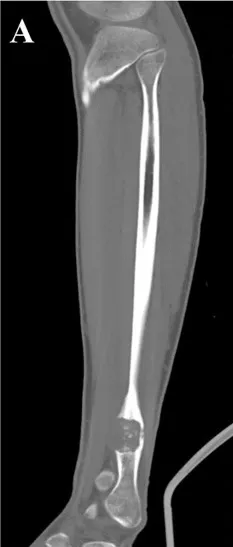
CT showed a lesion of bone destruction in the right distal fibula. Sagittal.
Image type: radiology (ct)